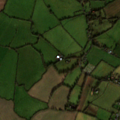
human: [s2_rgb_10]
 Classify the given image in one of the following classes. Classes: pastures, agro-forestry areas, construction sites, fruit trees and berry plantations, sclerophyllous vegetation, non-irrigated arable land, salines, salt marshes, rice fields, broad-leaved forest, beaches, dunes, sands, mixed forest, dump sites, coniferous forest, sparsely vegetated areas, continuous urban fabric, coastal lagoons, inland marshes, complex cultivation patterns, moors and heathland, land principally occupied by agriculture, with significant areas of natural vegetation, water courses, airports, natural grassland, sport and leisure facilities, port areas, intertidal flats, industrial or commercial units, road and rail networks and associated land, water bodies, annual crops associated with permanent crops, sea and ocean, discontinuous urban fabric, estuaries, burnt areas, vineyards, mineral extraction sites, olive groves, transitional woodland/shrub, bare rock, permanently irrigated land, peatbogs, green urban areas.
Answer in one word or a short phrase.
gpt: discontinuous urban fabric, non-irrigated arable land, pastures